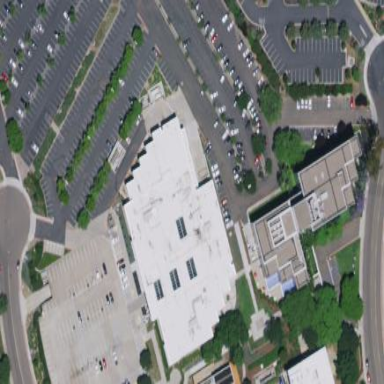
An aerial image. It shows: Industrial building.